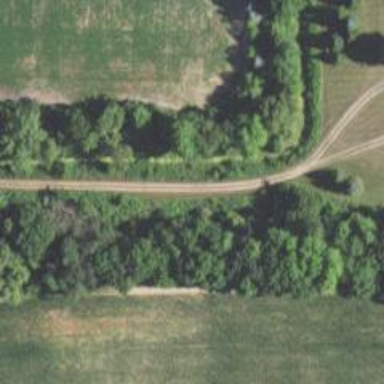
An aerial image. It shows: Driveway leading to service road.